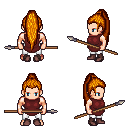
a pixel art fantasy rpg character, male body template, human, light skin, maroon tunic, white pants, dark blonde extra-long topknot hairstyle, maroon shoes, spear, four views (front, back, left, right), 2x2 character sprite sheet, small pixel art, hard edges, no anti-aliasing